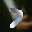
Label: 7